Interaction volume radius: 10 \u00c5
Interaction volume height: 15 \u00c5
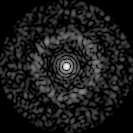
Disorder parameter: 0.8094